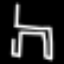
Label: chair